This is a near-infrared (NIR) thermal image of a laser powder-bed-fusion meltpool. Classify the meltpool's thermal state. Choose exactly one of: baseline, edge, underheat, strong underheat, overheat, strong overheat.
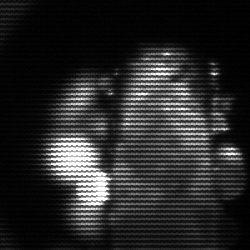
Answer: strong underheat